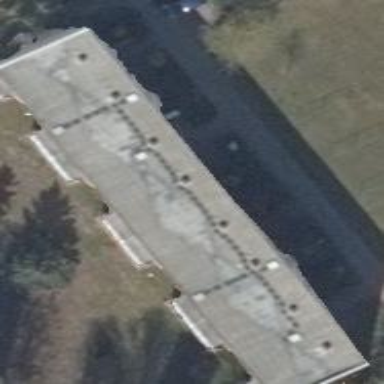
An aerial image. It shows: Grey flat-roofed apartment building.